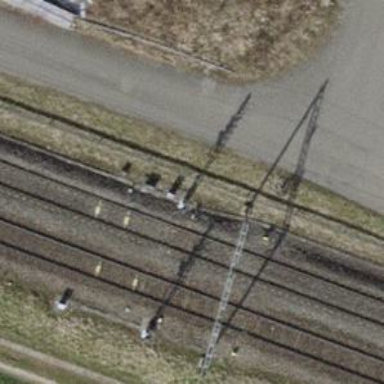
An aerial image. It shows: Railway signal.